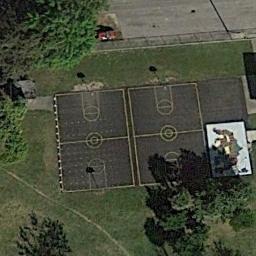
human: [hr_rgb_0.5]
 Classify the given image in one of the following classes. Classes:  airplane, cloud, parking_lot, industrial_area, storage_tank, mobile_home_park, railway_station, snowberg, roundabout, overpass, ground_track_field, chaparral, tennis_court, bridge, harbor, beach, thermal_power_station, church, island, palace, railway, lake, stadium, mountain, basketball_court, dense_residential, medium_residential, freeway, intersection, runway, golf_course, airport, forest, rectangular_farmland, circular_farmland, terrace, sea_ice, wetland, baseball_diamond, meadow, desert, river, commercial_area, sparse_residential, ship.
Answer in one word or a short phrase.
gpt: basketball_court